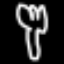
Label: fork